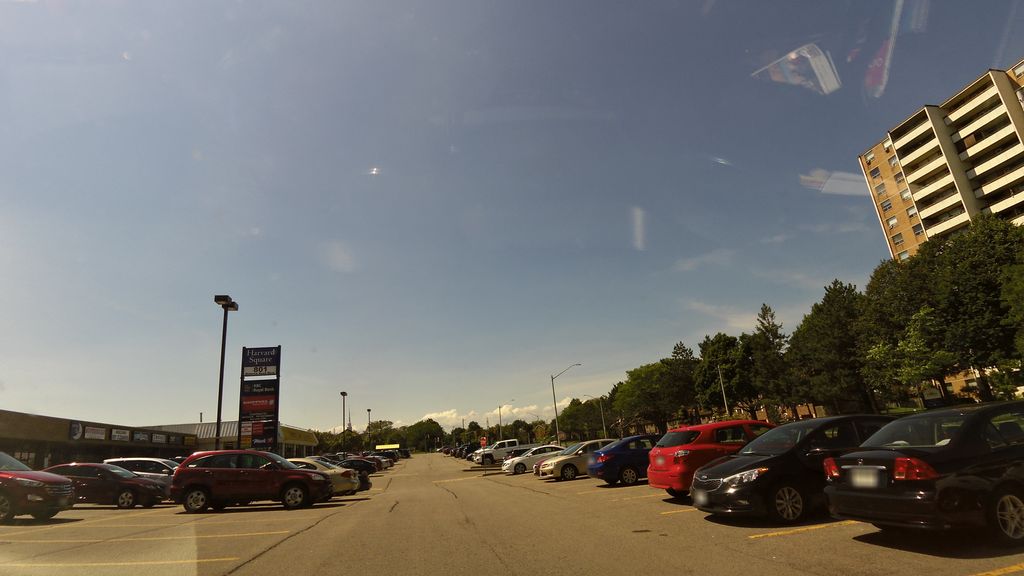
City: hamilton